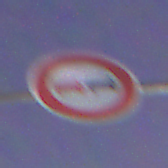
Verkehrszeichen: Ueberholverbot
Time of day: Night
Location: Outdoor (Suburban)
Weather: PartlyCloudy
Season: NotSpecified
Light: Artificial